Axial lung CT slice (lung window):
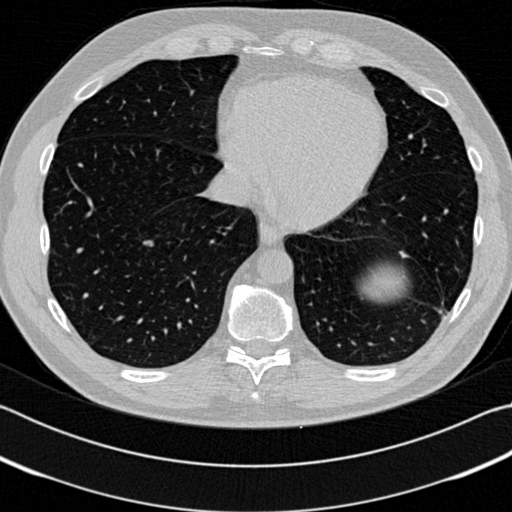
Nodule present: no